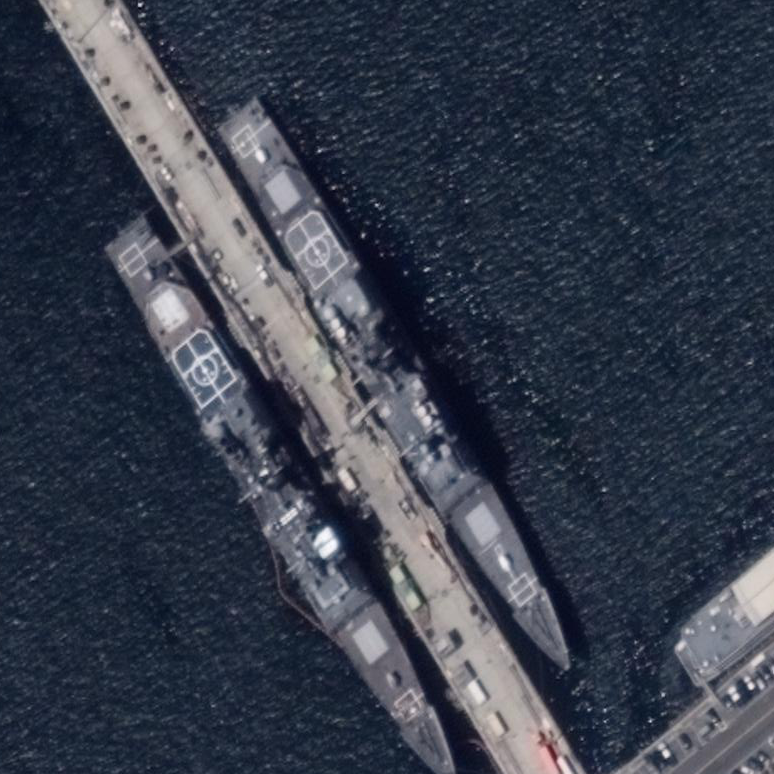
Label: cruiser